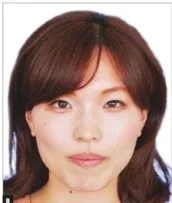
Post-retention records (at 26 years and 7 months of age):. Extraoral, and ,intraoral photographs.
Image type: medical_photograph (oral_photograph)